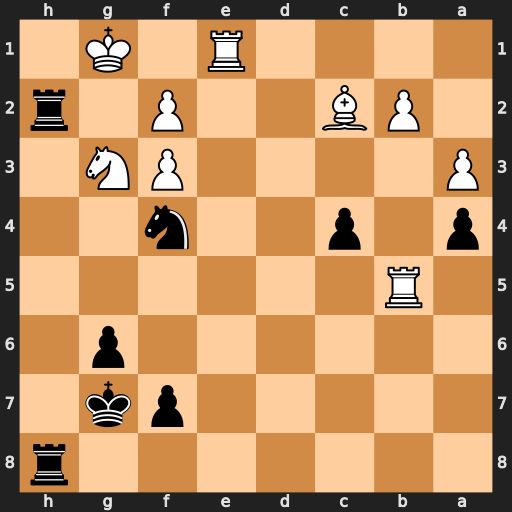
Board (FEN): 7r/5pk1/6p1/1R6/p1p2n2/P4PN1/1PB2P1r/4R1K1
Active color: b
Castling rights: -
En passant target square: -
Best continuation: Rg2+ Kf1 Rhh2